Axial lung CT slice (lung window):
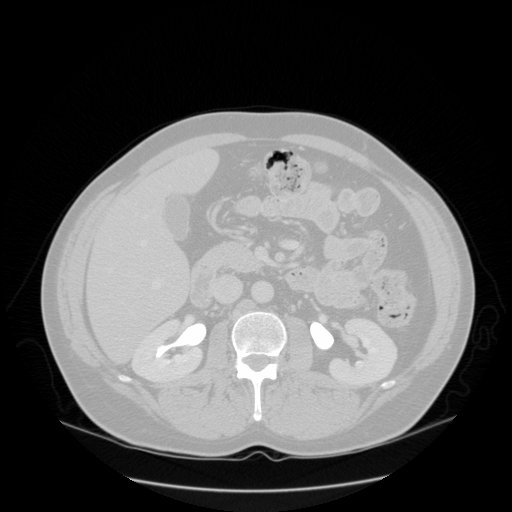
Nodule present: no